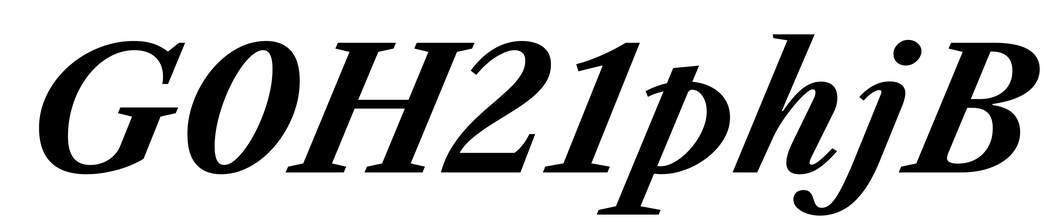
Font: LibreCaslonText-Italic_Bold_Italic